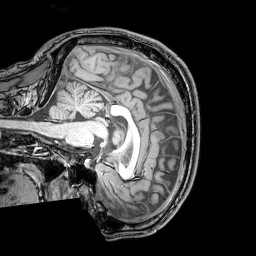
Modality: T1w
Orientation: sagittal
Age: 25
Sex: male
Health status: healthy
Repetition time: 0.081 s
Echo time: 0.037 s